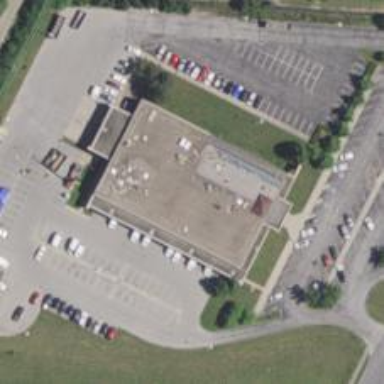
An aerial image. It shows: Post office.